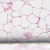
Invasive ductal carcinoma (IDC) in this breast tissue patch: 0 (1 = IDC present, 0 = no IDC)